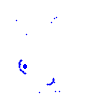
Particle: kaon